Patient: sex M, age 45
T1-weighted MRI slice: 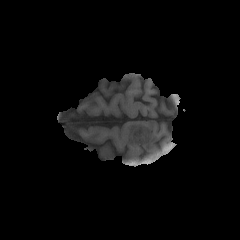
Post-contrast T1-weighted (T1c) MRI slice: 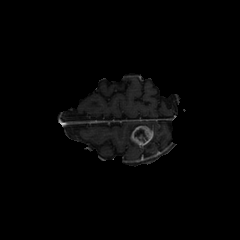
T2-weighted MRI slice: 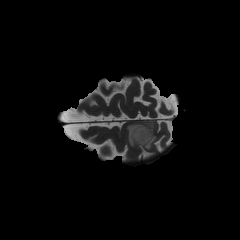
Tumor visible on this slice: yes
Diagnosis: Glioblastoma, IDH-wildtype
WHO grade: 4